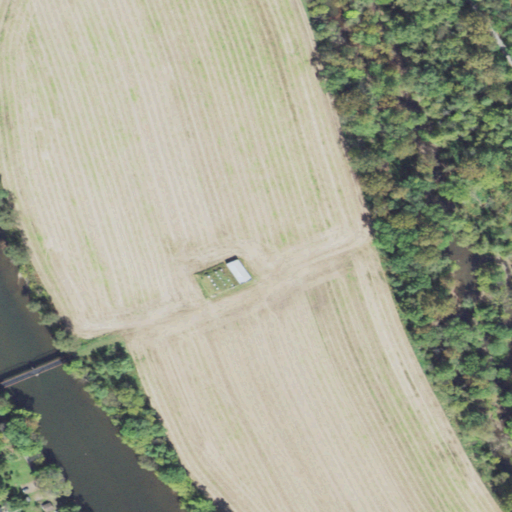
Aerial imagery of island in Pennsylvania named Cypress Island containing cultivated crops, mixed forest, open development, medium intensity development, low intensity development, open water, high intensity development, deciduous forest, and pasture